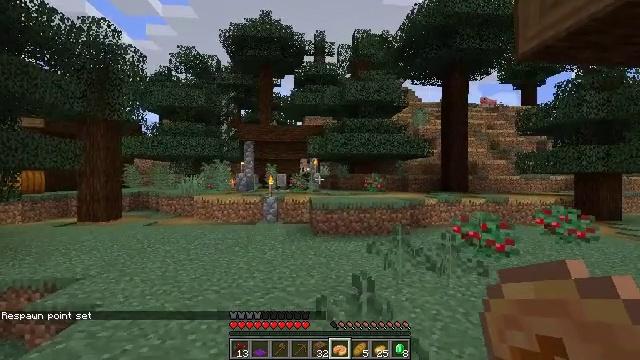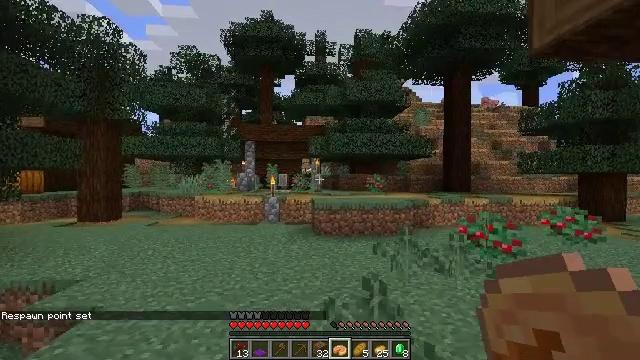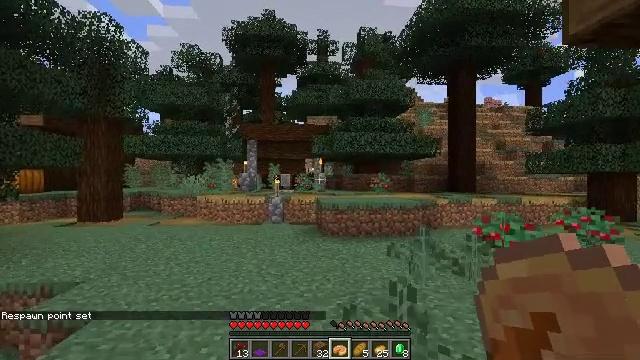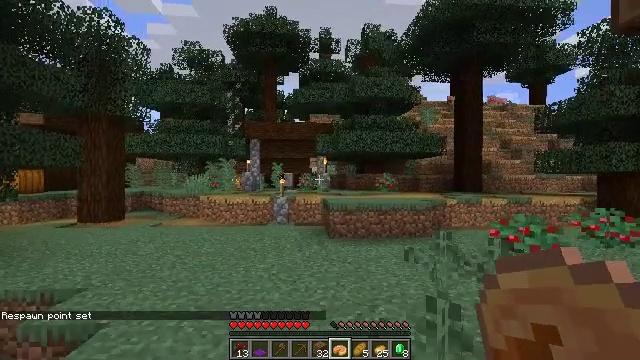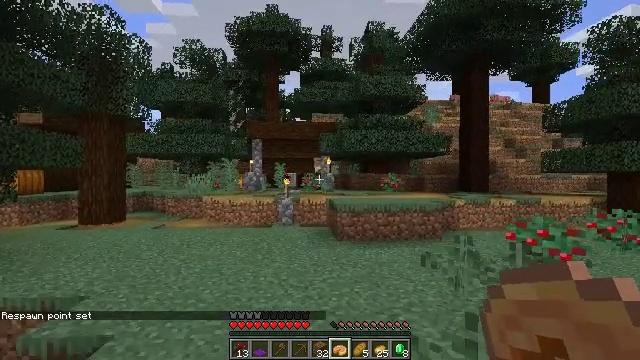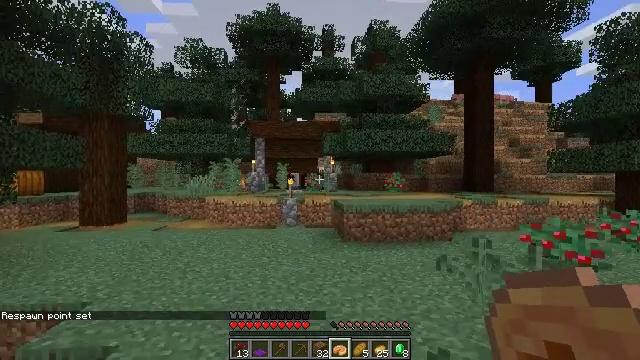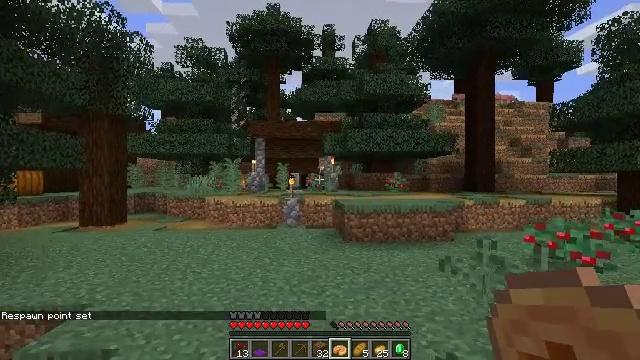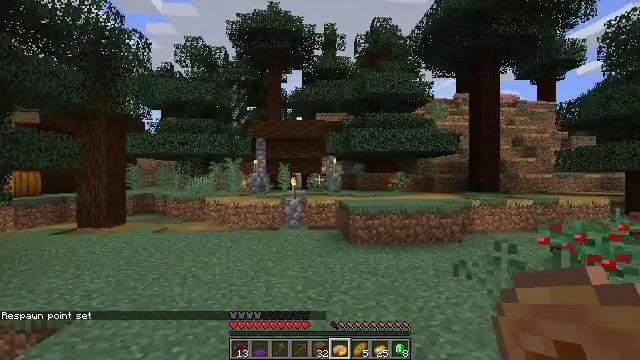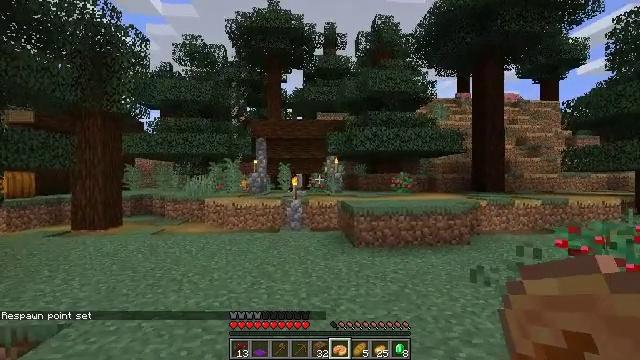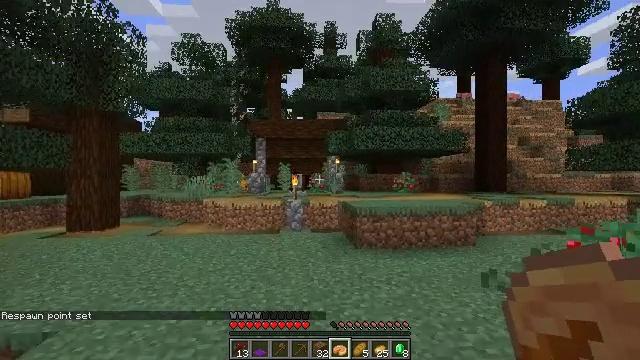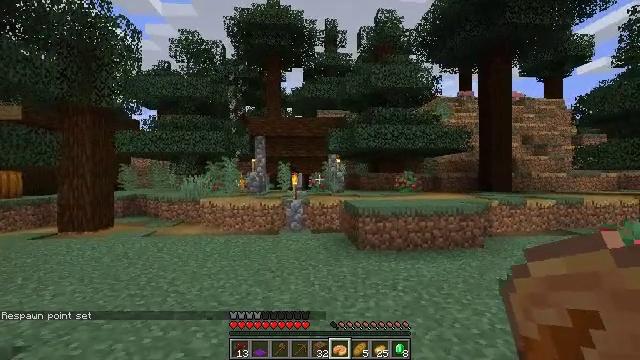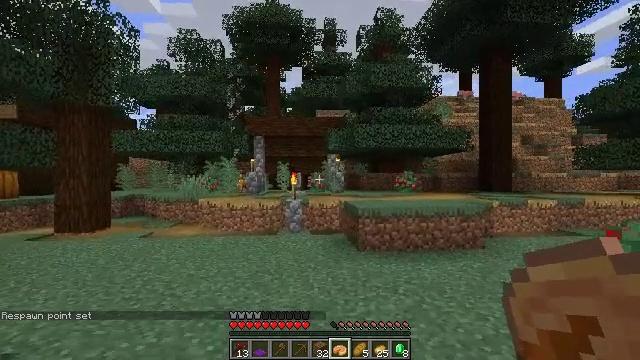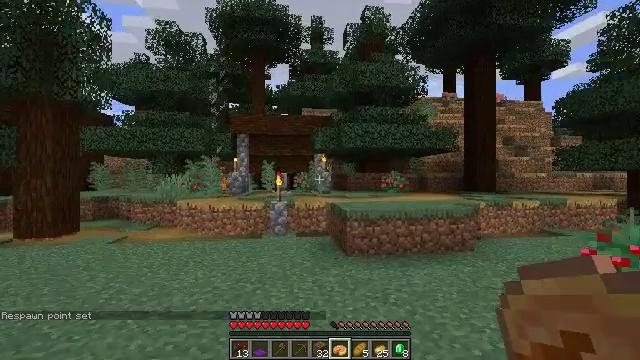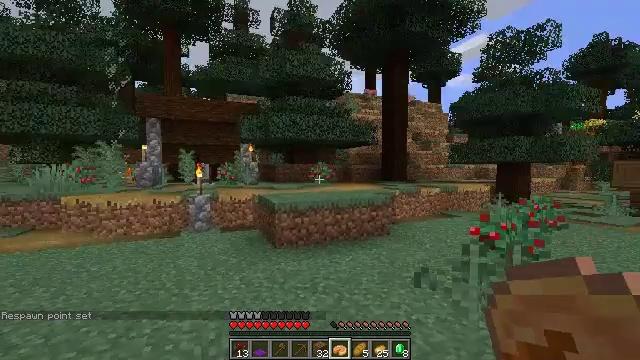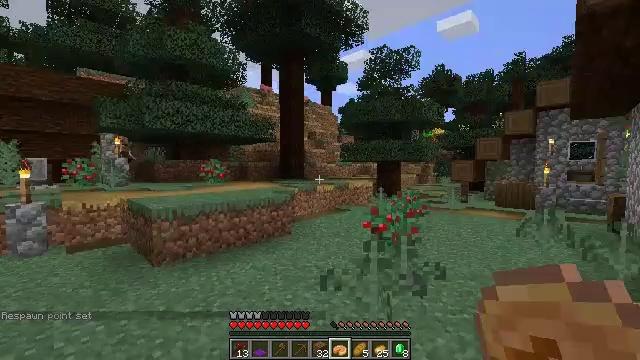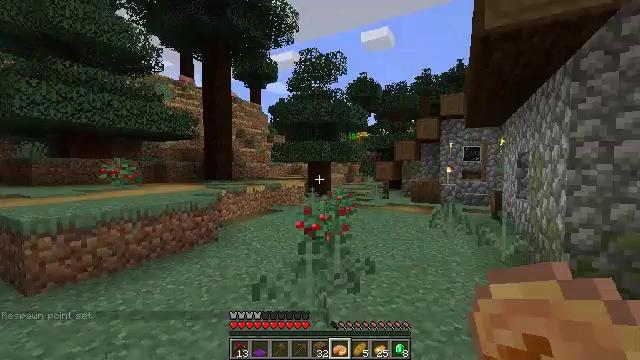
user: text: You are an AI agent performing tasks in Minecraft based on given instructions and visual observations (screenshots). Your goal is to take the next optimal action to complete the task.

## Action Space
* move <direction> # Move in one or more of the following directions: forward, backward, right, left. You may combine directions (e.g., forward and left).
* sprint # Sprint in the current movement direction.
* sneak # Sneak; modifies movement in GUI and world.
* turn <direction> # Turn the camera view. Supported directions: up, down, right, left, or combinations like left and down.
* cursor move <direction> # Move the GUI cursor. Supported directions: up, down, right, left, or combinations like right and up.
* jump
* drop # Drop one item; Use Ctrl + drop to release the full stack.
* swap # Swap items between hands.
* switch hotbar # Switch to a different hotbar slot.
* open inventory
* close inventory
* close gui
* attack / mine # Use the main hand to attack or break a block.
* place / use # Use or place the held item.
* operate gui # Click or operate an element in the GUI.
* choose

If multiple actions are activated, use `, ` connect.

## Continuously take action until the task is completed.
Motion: motion action
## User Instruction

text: Remove a pumpkin pie from the inventory.
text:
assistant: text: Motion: move forward and move left
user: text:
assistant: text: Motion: move forward and move left
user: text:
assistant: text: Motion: move forward and move left
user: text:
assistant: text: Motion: move forward and move left
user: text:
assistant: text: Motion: move forward and move left
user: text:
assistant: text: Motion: move forward
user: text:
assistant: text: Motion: move forward
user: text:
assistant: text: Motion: move forward
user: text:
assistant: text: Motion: move forward
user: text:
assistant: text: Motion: move forward
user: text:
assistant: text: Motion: move forward
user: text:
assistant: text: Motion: move forward, turn right
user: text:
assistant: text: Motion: move forward, turn right and down
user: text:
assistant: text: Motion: move forward, turn right
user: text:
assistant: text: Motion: move forward, turn right
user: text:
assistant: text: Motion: move forward and move left
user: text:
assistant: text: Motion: move forward and move left
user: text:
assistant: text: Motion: move forward and move left
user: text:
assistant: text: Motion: move forward and move left
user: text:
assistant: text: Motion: move forward and move left
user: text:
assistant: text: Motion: move forward and move left
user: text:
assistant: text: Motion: move forward and move left
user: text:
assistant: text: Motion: move forward and move left
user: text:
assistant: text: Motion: move forward and move left
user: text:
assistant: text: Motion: move forward
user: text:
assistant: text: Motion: move forward
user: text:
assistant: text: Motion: move forward
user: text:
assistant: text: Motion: move forward
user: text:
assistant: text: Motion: move forward
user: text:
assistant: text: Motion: move forward